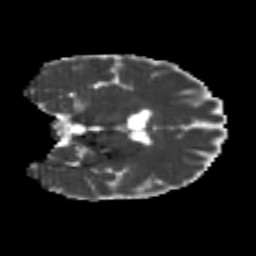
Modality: MD
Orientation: coronal
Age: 22
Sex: male
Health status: healthy
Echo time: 0.074 s